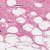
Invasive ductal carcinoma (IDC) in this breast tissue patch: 0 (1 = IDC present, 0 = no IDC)